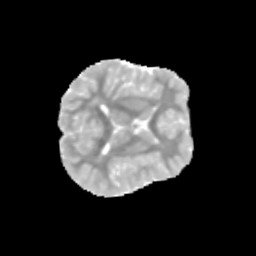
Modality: MD
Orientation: axial
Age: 10
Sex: male
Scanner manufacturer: siemens
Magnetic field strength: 3 T
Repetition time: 3.8 s
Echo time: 0.07 s